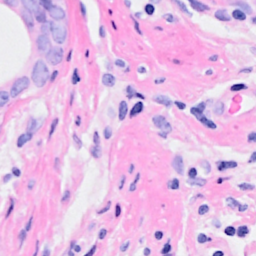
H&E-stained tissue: Breast